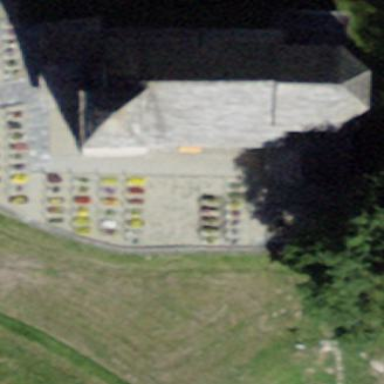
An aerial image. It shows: Wall surrounding graveyard.